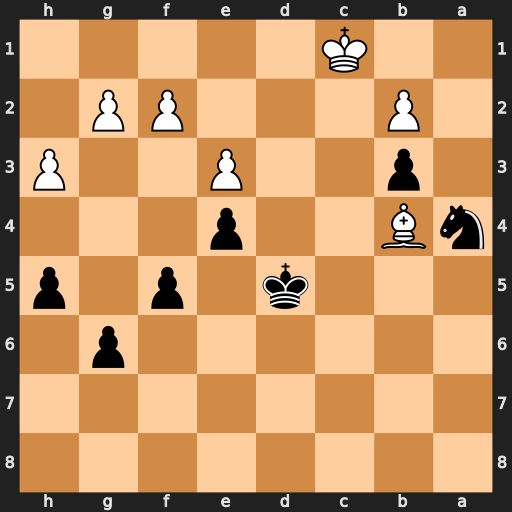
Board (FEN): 8/8/6p1/3k1p1p/nB2p3/1p2P2P/1P3PP1/2K5
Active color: b
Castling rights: -
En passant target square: -
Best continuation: Kc4 Ba3 Kd3